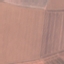
Label: AnnualCrop